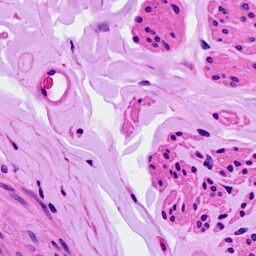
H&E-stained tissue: Ovarian